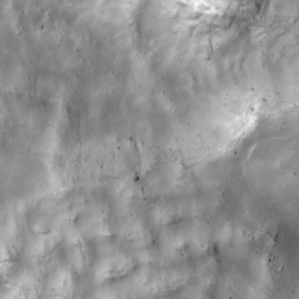
Label: non_frost